Interaction volume radius: 5 \u00c5
Interaction volume height: 40 \u00c5
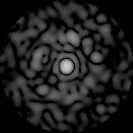
Disorder parameter: 0.8538